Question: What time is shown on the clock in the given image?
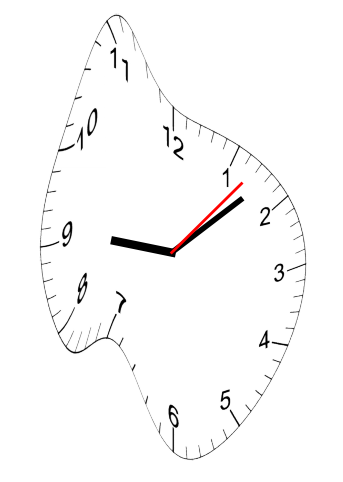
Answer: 09:08:07